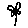
Label: flower